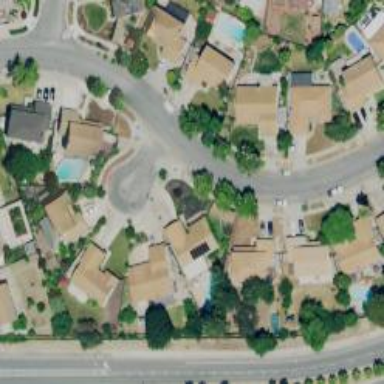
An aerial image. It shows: Residential area with homes lining the residential road.